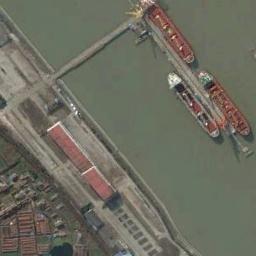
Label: ship